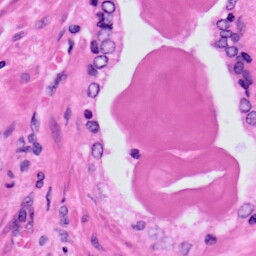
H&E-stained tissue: Prostate